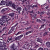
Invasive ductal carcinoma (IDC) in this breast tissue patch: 1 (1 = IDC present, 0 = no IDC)